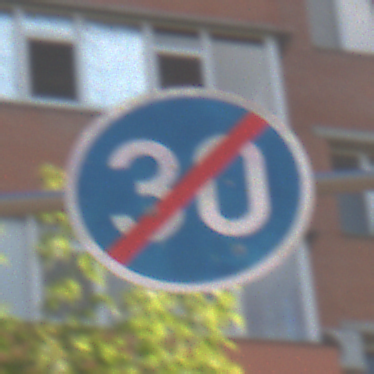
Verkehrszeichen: EndeMindestgeschwindigkeit
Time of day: MorningAfternoon
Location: Outdoor (Suburban)
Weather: PartlyCloudy
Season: NotSpecified
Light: Natural